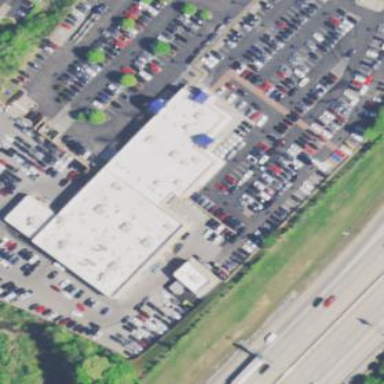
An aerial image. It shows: Building housing car shop.